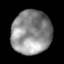
Tissue: lung
Cell type: Epithelial cells
Senescence score: 0.1974
Nuclear area (px): 1706
Mean DAPI intensity: 140.6